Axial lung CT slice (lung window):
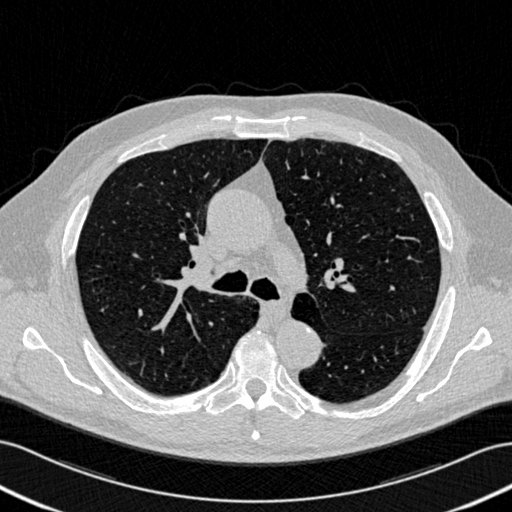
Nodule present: no